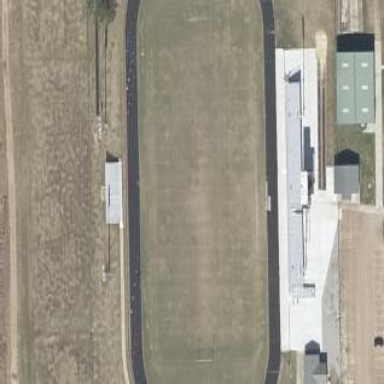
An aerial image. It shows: American football pitch.